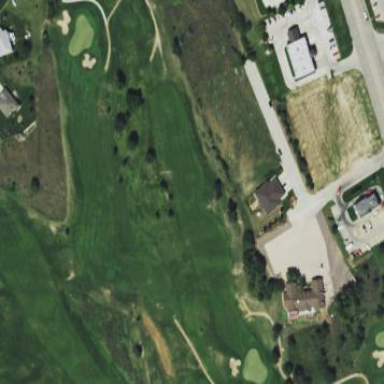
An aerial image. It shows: Area with grass used as rough in golf course.